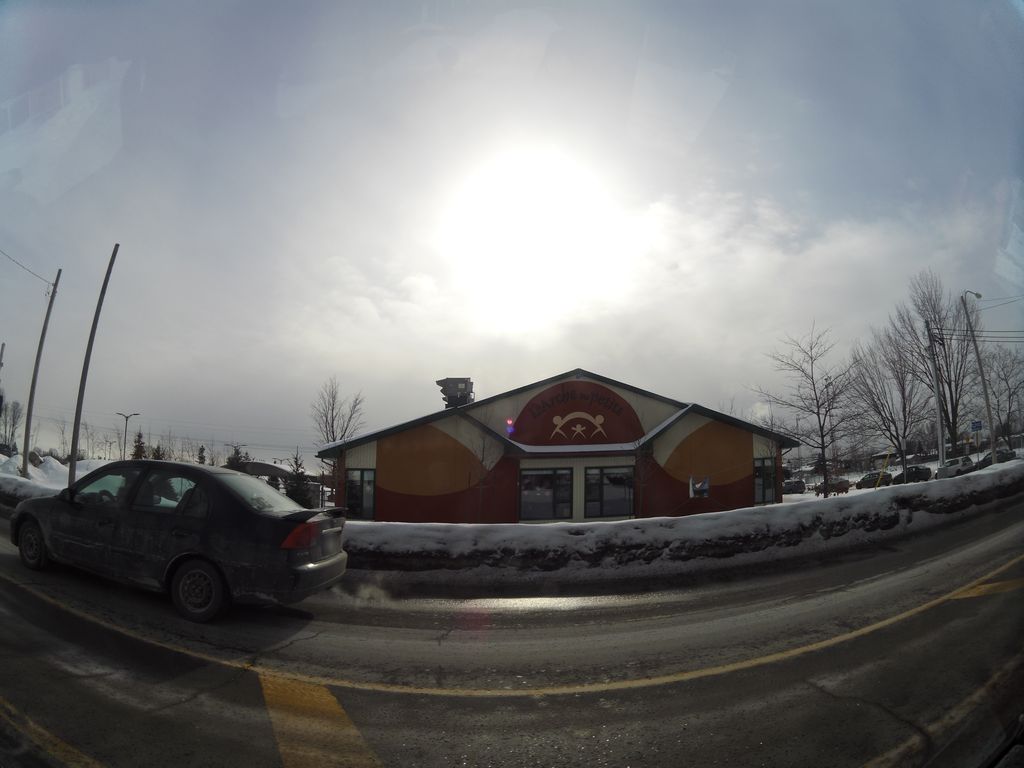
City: ottawa-gatineau